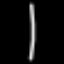
Label: line